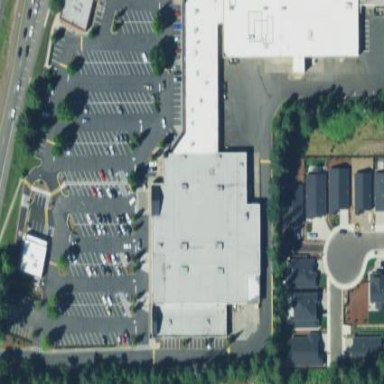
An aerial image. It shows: Department store building.